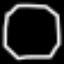
Label: octagon